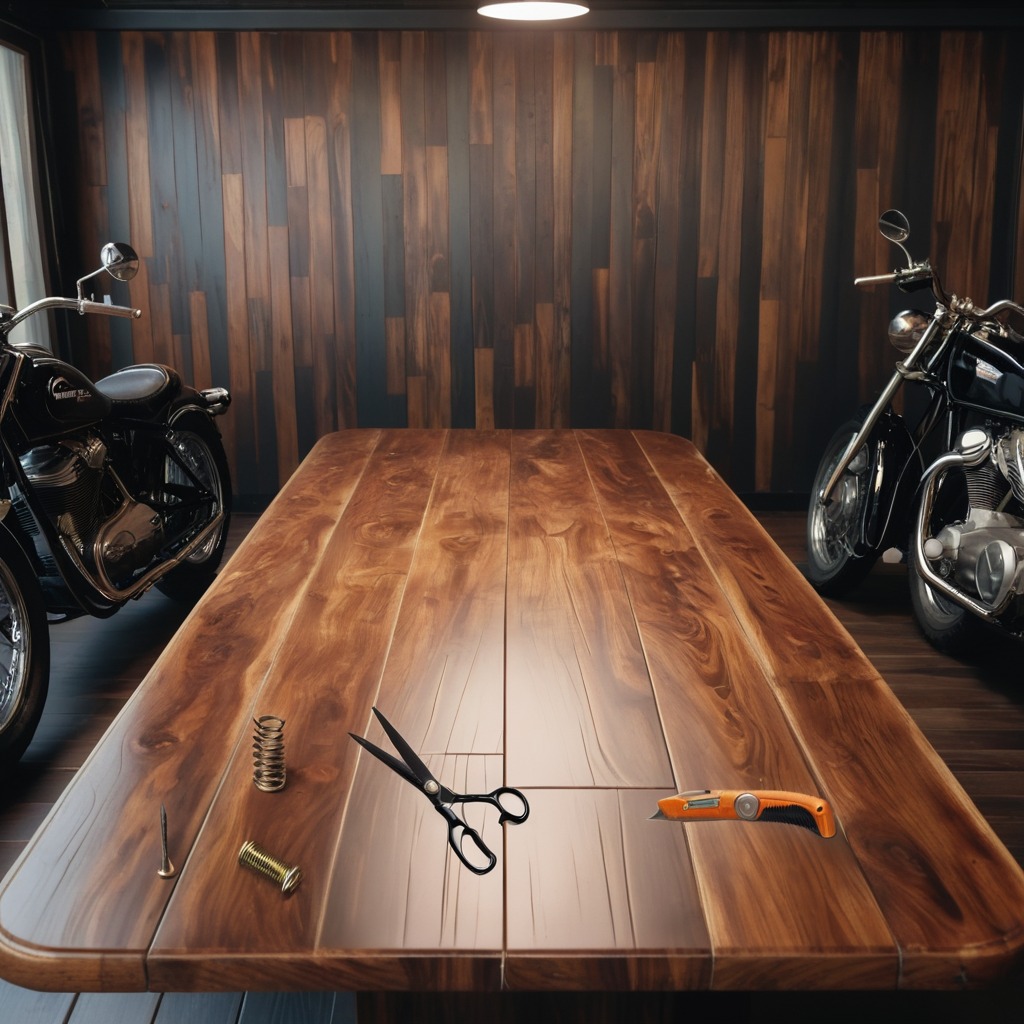
A utility knife, a metal machine screw, an iron nail, a coiled metal spring, and a pair of scissors are lying on the wooden table.